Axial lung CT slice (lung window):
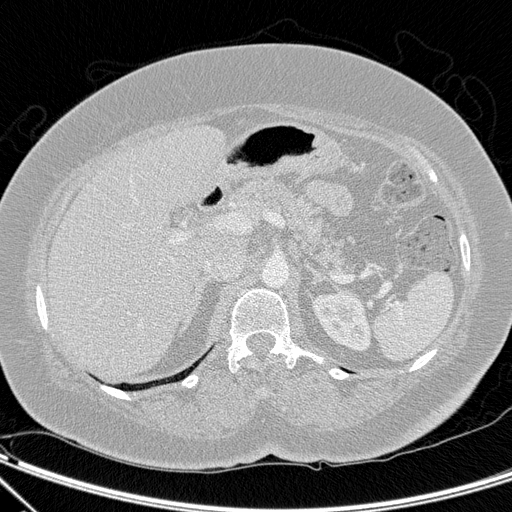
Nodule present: no